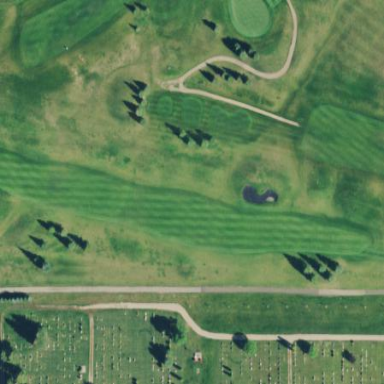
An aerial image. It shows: Rough grassy area used for golf.